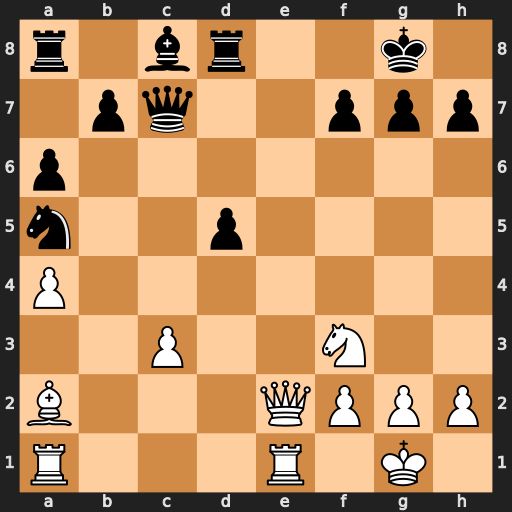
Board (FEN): r1br2k1/1pq2ppp/p7/n2p4/P7/2P2N2/B3QPPP/R3R1K1
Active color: w
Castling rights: -
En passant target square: -
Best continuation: Qe8+ Rxe8 Rxe8#